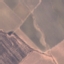
Land use / land cover class: AnnualCrop